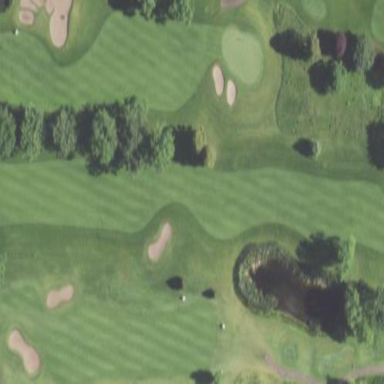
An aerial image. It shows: Grassy area designated as golf fairway.